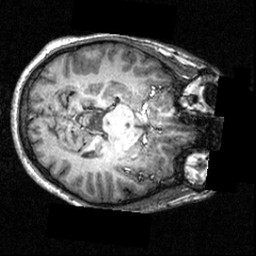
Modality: T1w
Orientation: axial
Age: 21
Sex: male
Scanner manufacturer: siemens
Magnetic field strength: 3.951 T
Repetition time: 1.5 s
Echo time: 0.00335 s